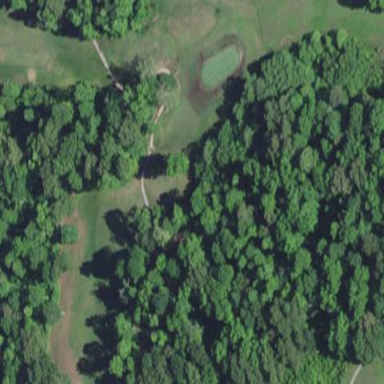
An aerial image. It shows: Area with grass used as rough in golf course.